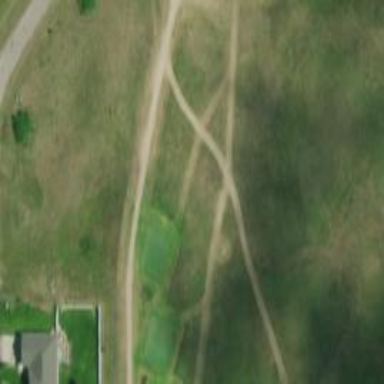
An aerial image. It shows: Footway that serves as golf path.